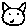
Label: cat